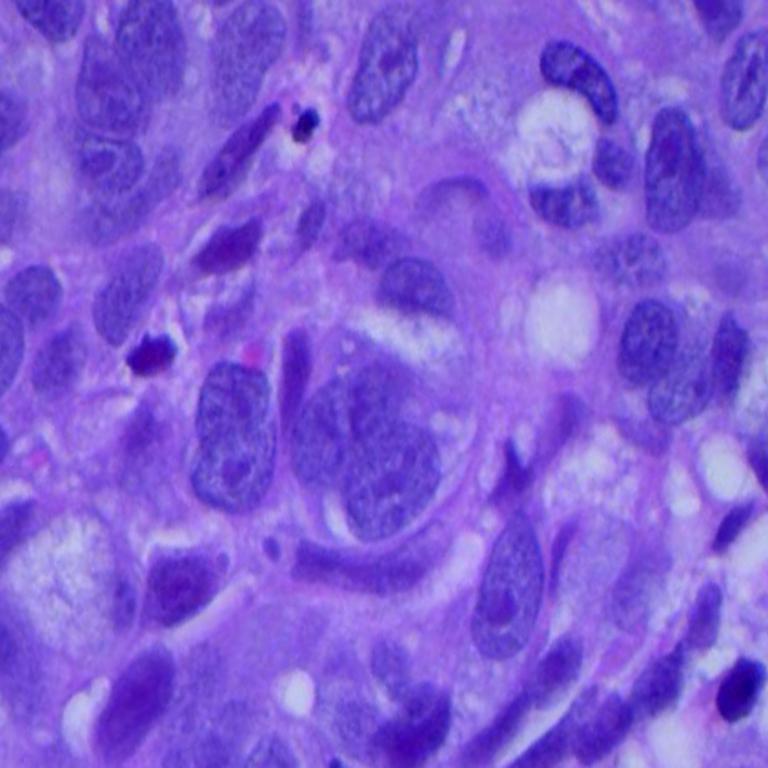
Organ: lung
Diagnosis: squamous carcinomas